Aerial crown-view tile of a tropical tree (Barro Colorado Island, Panama), acquired 20240611:
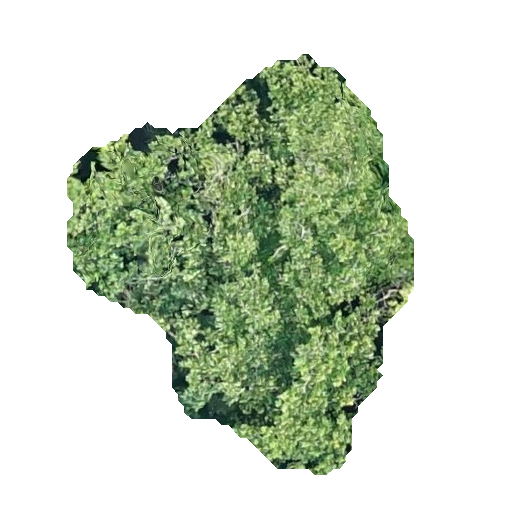
Species: Anacardium excelsum
GBIF accepted scientific name: Anacardium excelsum
Crown area: 144.373 m²